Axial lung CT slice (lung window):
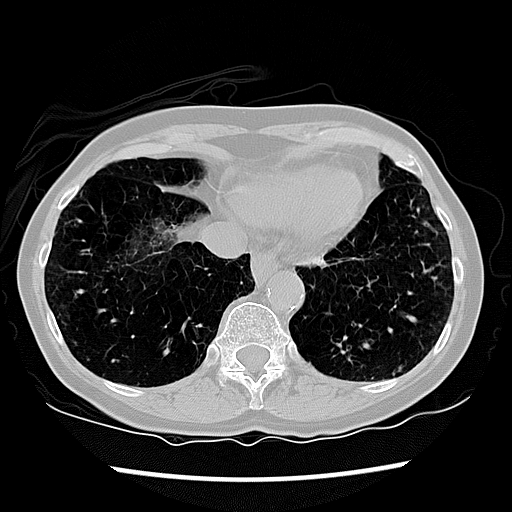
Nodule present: no